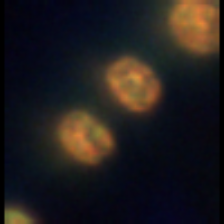
Taxon: Thalassiosira
Group: Diatoms